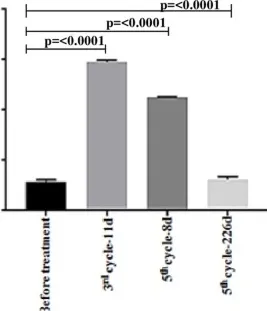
Multiplex analysis of cytokines/chemokines in patient plasma before and after nivolumab treatment, and after progression. (C,D) Significant upregulation of the immune inhibition biomarkers (IL-6 and IL-8) at progression (fifth cycle-226 days). The assay was repeated three times and the shown data corresponds to one representative experiment. Statistical analysis was performed using non-parametric unpaired ANOVA followed by multiple comparison Dunnet's test and p values <0.05 were considered statistically significant.
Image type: pathology (immunostaining)